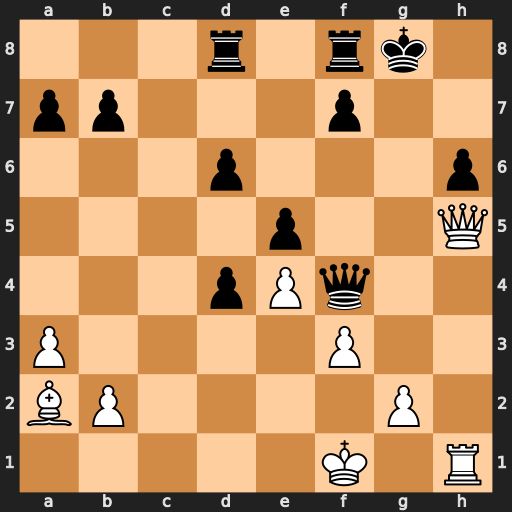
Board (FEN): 3r1rk1/pp3p2/3p3p/4p2Q/3pPq2/P4P2/BP4P1/5K1R
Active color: w
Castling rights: -
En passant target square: -
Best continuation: Qg6+ Kh8 Rxh6+ Qxh6 Qxh6+